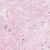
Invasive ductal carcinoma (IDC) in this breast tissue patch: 0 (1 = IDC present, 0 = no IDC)